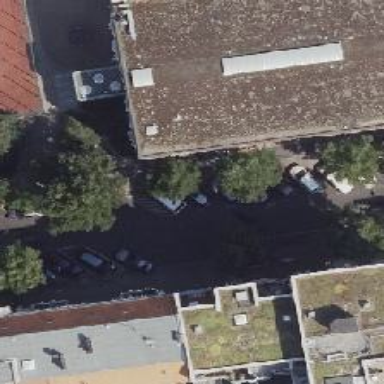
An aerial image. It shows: Parking lane with asphalt surface.